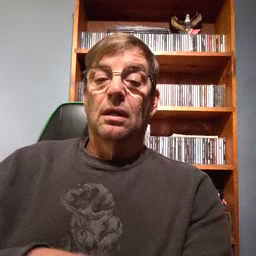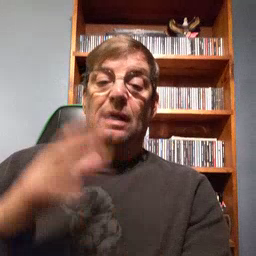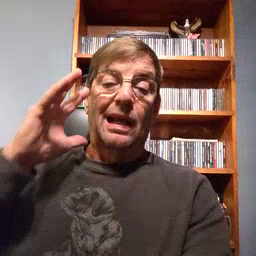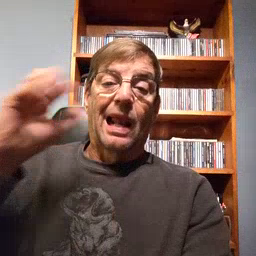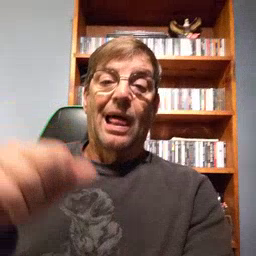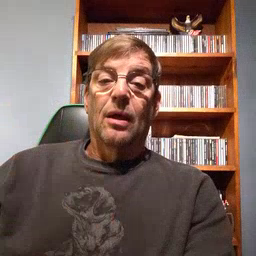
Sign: loud